Question: In xcode 6, there is a very nice feature where you can select the language you want to test your app in, without having to change the system language and restarting.
My system shows only 2 languages, how can I add more ?. I tried adding more languages in system preferences language list, but I still see the same options.

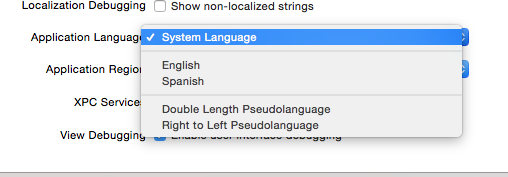
Answer: You should add other languages in Localizations section of your Project setting.
In the project navigator on the left, select your project (not the target). Then, click info and under the Localizations section, you will find +/- buttons to add/remove localization files. Add whichever language is needed.
After you add the language of your choice, you should be able to see it under Scheme/Application Language. For more information, you can visit Apple Developer.
<URL>
<URL>